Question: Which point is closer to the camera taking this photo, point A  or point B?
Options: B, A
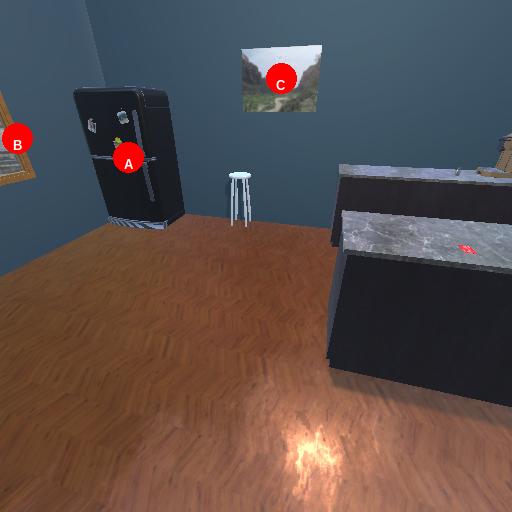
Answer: B